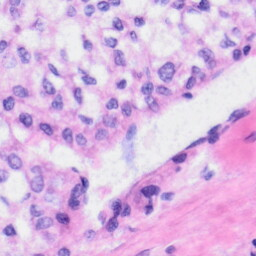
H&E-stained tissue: Liver